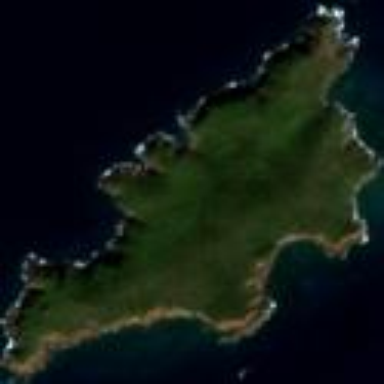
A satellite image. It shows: Island with natural coastline.